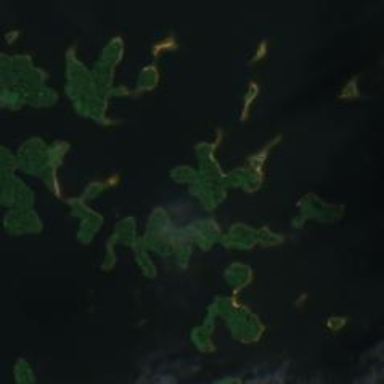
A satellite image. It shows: Island.